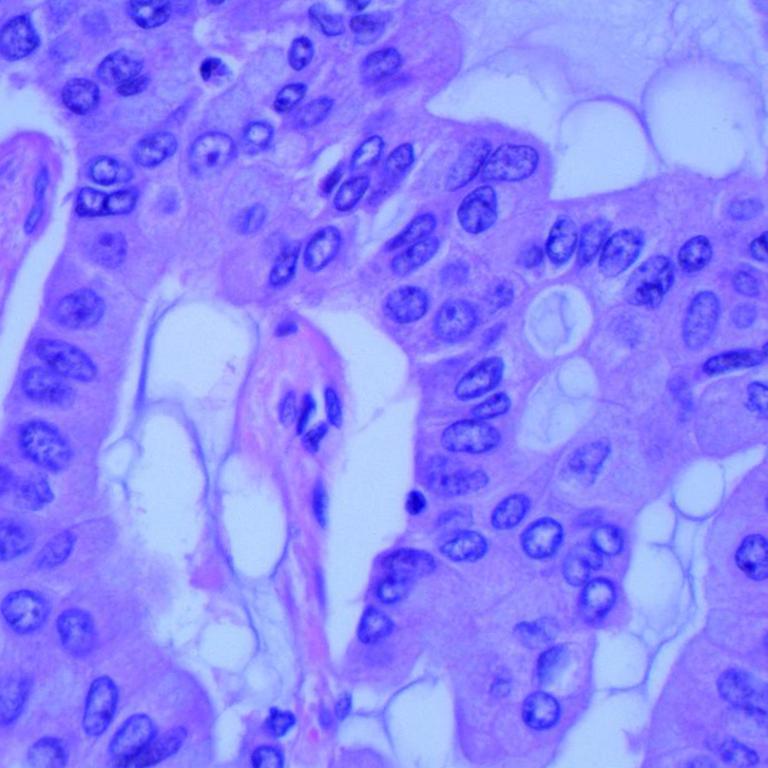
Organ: lung
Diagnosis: adenocarcinomas